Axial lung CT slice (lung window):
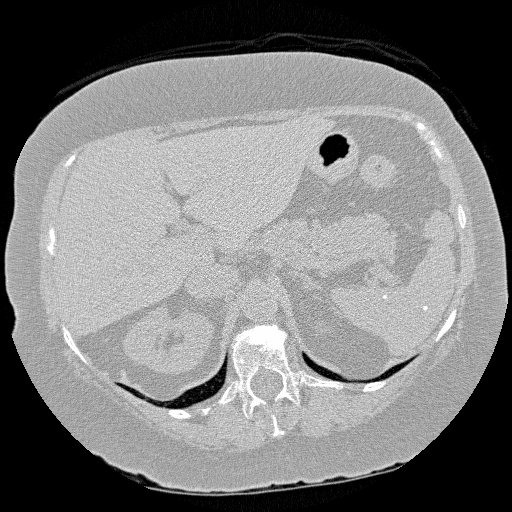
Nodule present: no